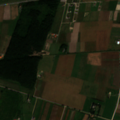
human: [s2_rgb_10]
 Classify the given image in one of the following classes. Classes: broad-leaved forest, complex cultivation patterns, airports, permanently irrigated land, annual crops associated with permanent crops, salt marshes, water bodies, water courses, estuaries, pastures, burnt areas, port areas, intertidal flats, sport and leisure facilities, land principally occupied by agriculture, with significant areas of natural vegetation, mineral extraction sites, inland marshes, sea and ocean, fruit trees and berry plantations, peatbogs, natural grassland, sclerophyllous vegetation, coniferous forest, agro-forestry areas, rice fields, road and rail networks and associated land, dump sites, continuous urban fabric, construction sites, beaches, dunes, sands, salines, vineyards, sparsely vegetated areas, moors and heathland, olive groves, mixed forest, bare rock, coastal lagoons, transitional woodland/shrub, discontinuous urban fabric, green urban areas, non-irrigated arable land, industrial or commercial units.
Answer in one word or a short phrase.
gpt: industrial or commercial units, non-irrigated arable land, fruit trees and berry plantations, complex cultivation patterns, broad-leaved forest